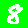
Digit: 8